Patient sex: M
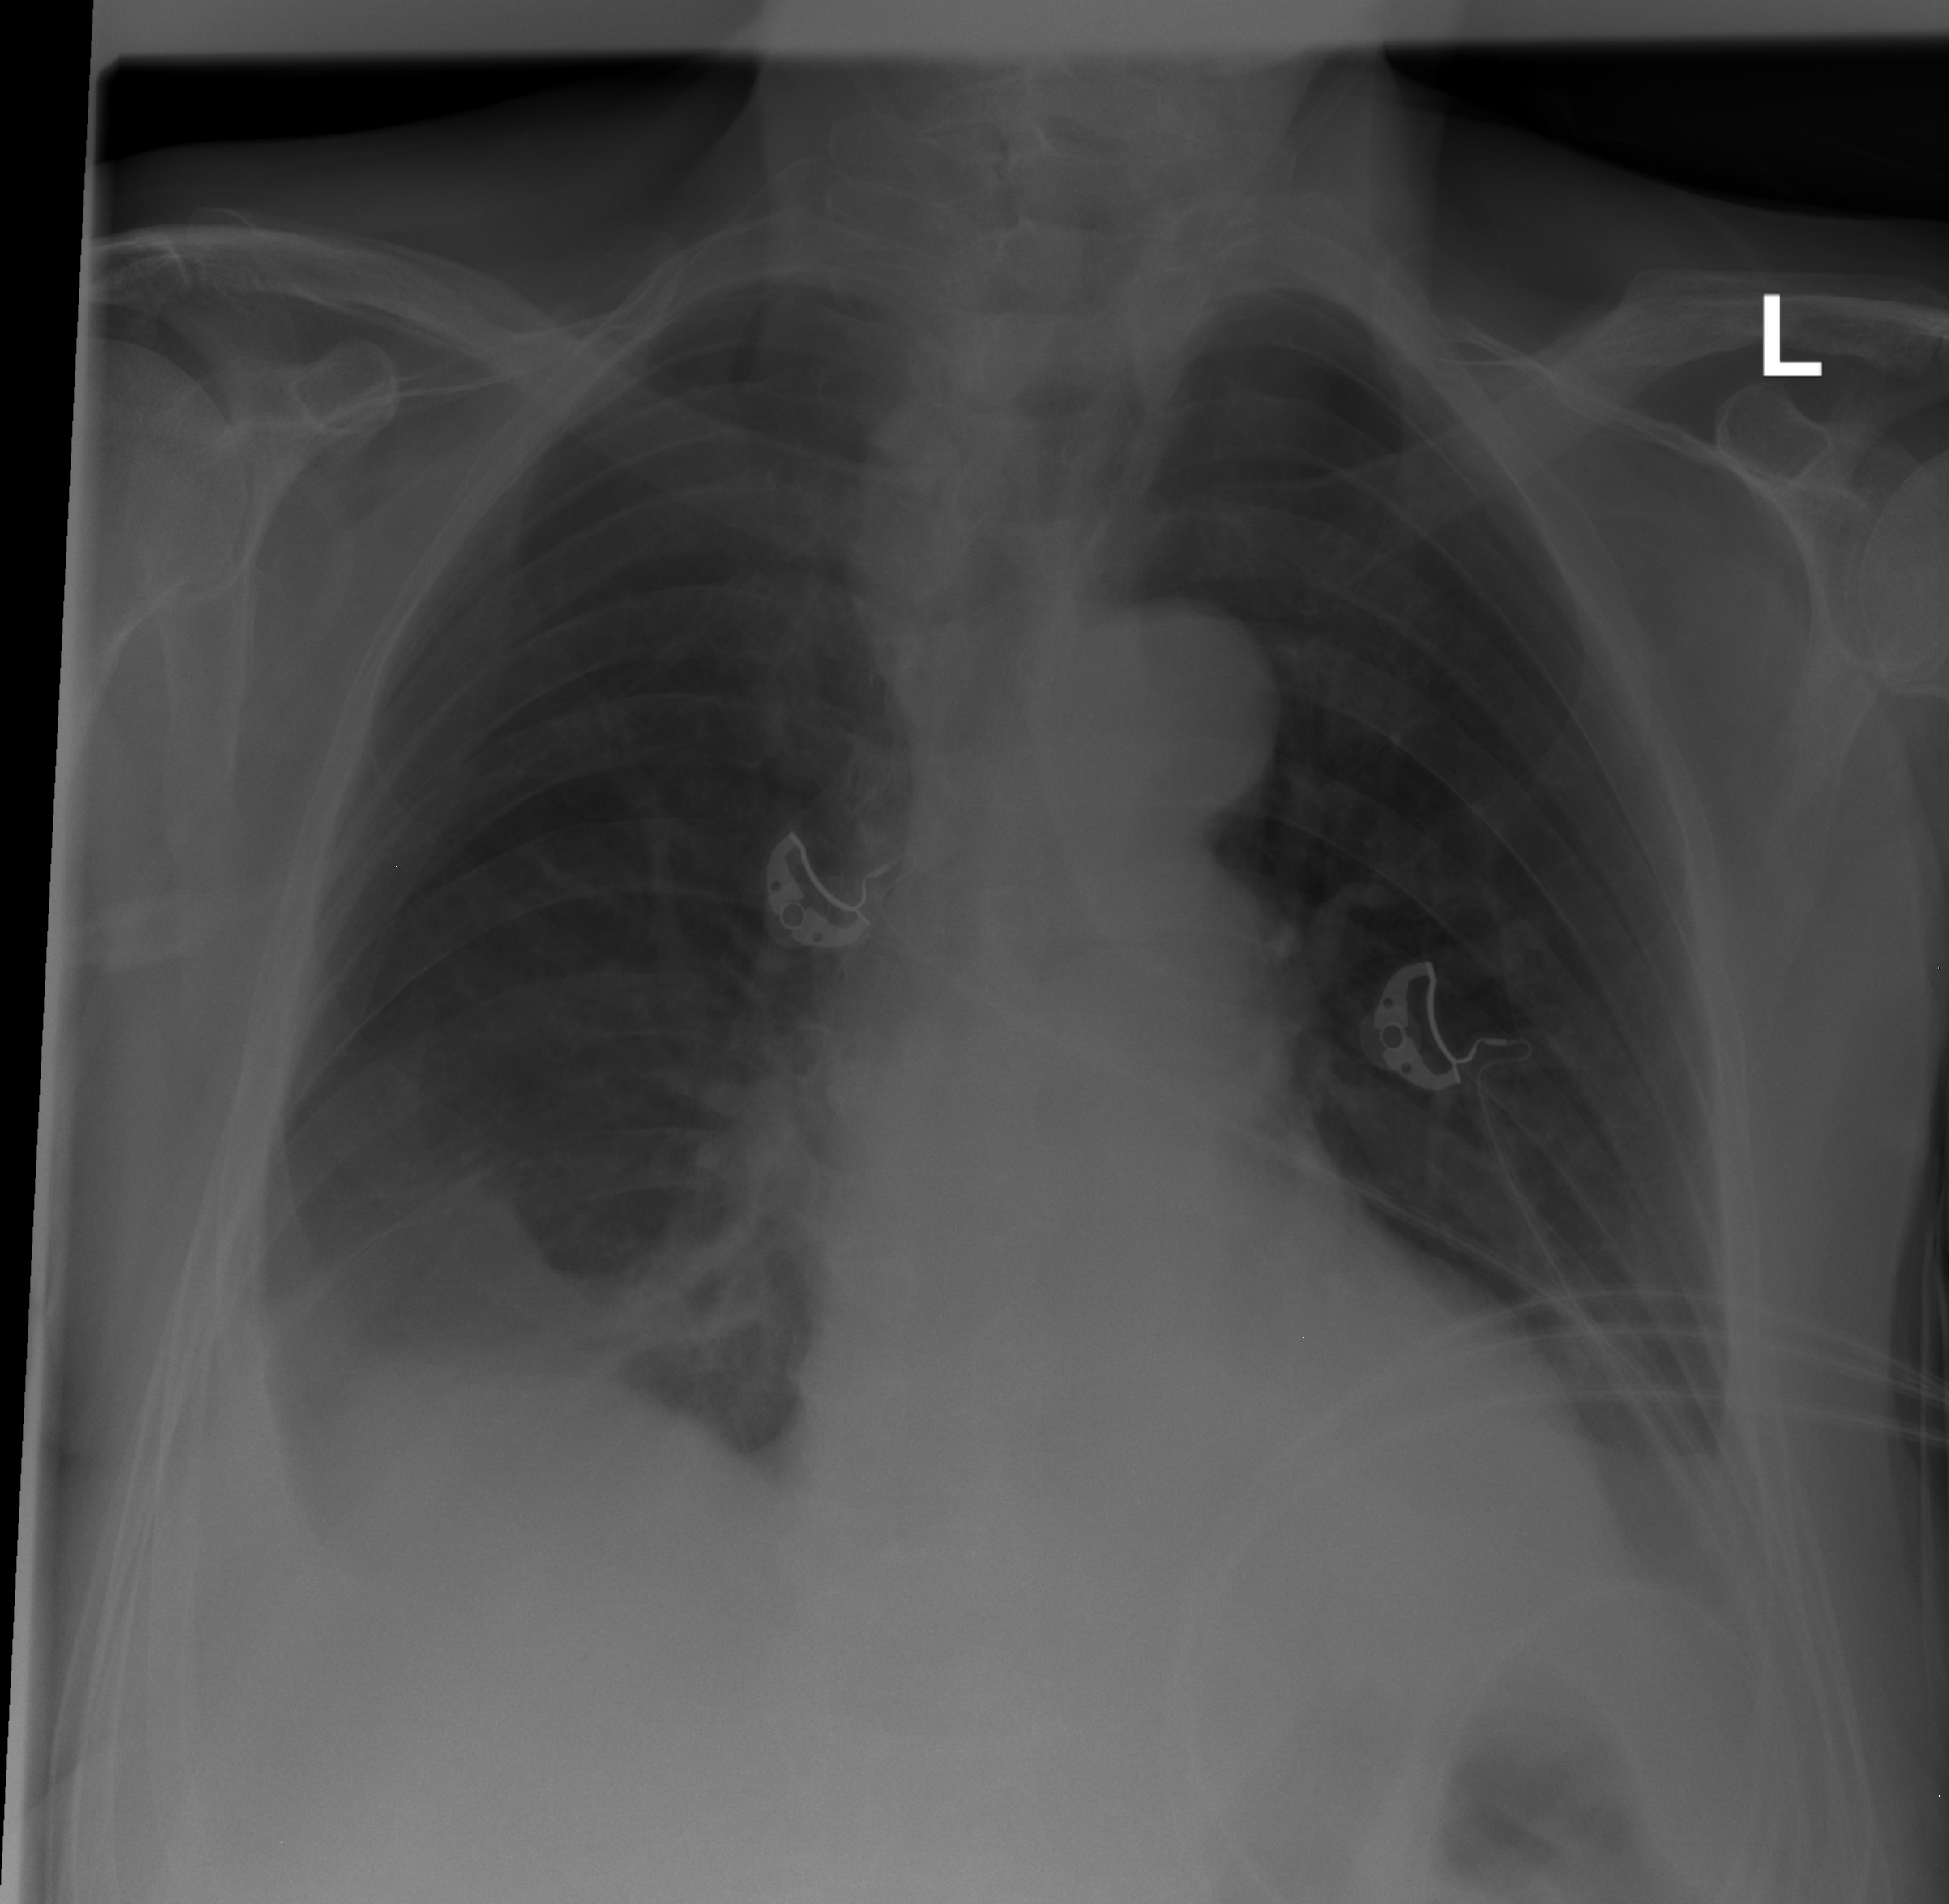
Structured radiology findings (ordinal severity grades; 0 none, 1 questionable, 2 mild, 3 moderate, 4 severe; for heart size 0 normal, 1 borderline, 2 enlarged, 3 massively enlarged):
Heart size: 0
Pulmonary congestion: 0
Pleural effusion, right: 2
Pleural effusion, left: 1
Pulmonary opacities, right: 0
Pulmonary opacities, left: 0
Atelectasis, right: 2
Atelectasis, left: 1